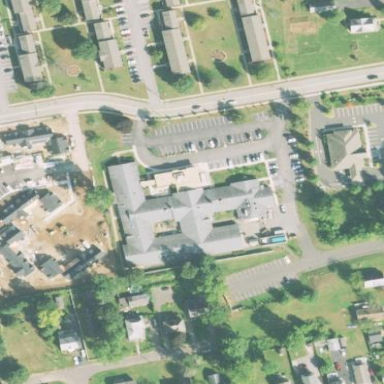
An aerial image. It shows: Nursing home.